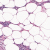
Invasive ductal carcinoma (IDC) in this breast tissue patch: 0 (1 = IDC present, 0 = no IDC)